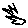
Label: star